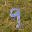
Label: 9